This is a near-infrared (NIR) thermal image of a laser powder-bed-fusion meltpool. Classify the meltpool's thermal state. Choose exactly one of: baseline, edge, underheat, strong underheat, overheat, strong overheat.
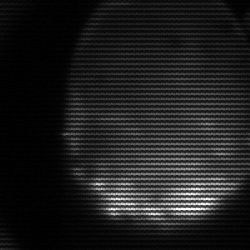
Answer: edge